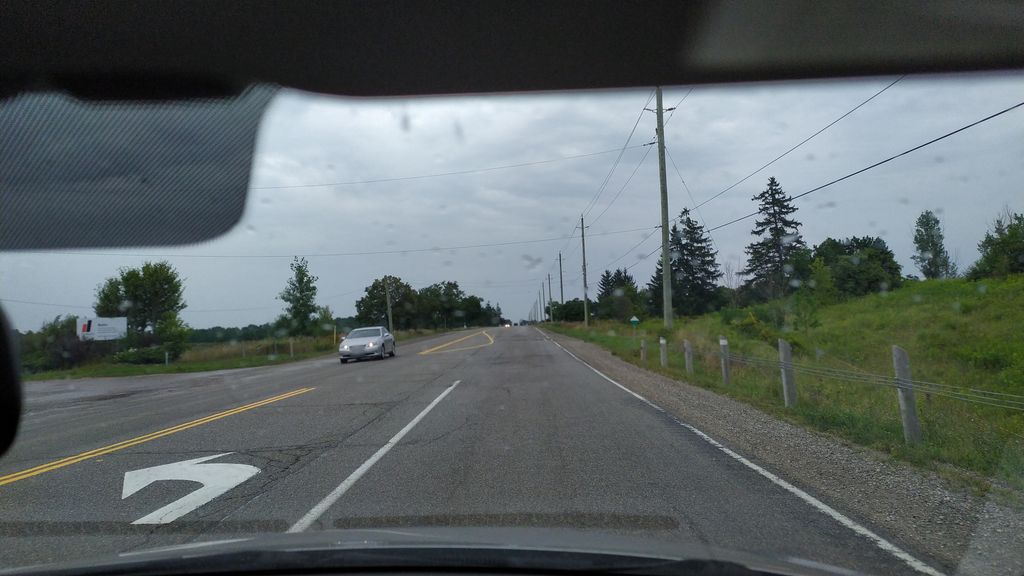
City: kitchener-waterloo